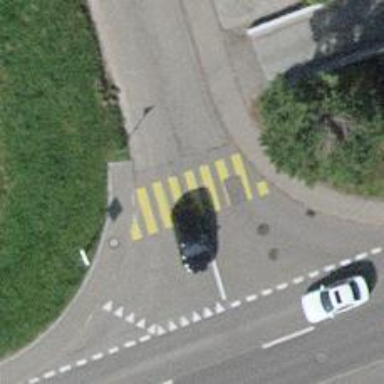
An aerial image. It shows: Uncontrolled road crossing.